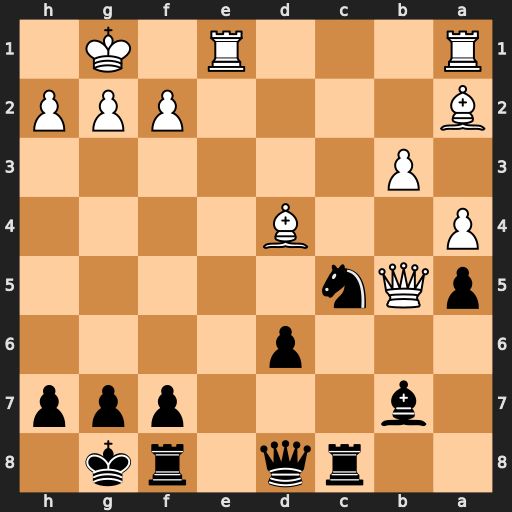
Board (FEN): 2rq1rk1/1b3ppp/3p4/pQn5/P2B4/1P6/B4PPP/R3R1K1
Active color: b
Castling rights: -
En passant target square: -
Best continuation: Ba6 Qxa6 Nxa6